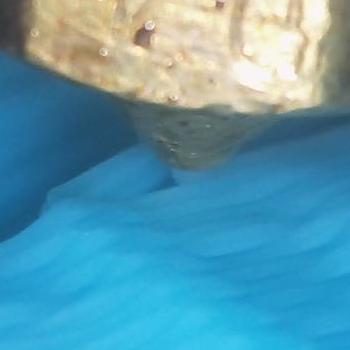
Flow rate: 178%